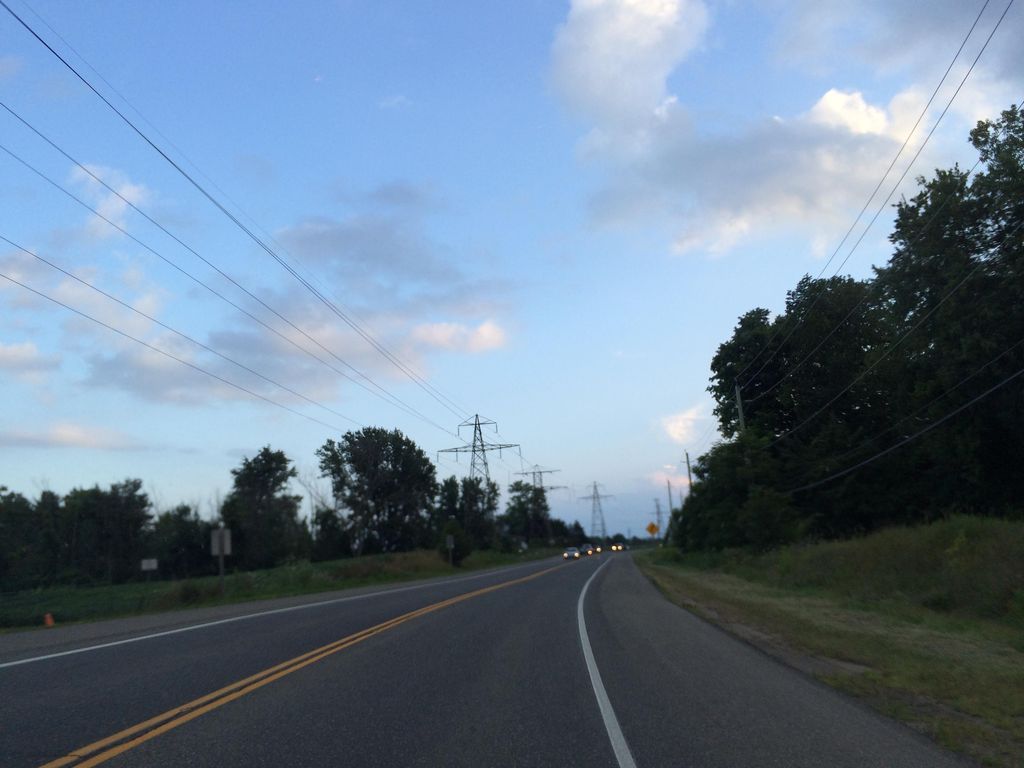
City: kitchener-waterloo